Aerial crown-view tile of a tropical tree (Barro Colorado Island, Panama), acquired 20240611:
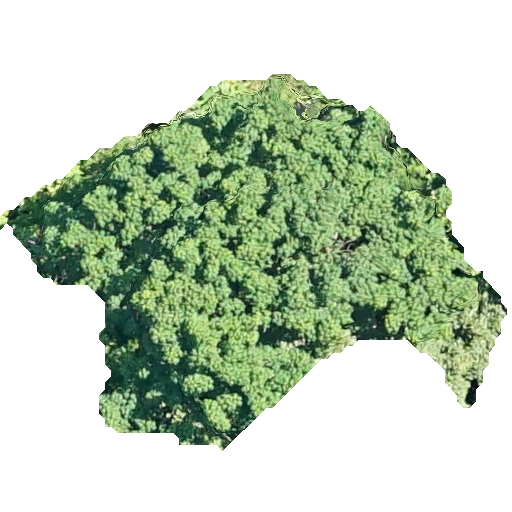
Species: Pseudobombax septenatum
GBIF accepted scientific name: Pseudobombax septenatum
Crown area: 174.594 m²